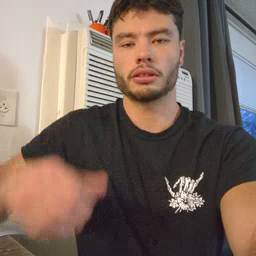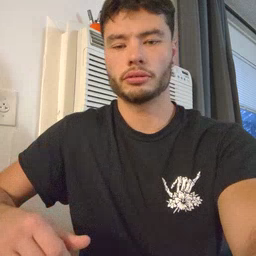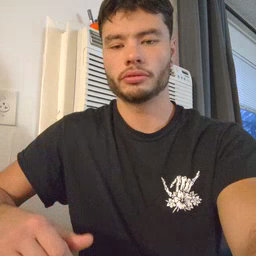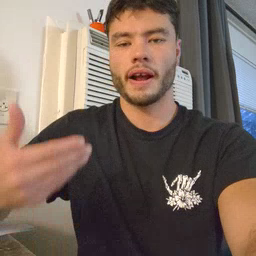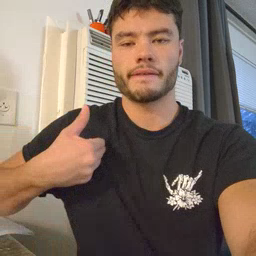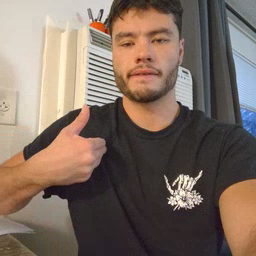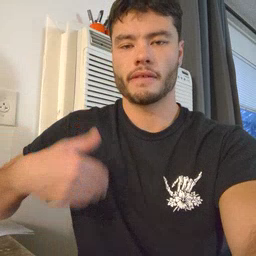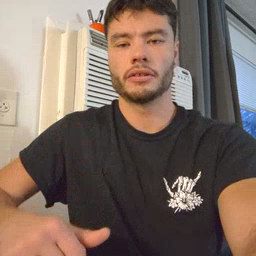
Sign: have